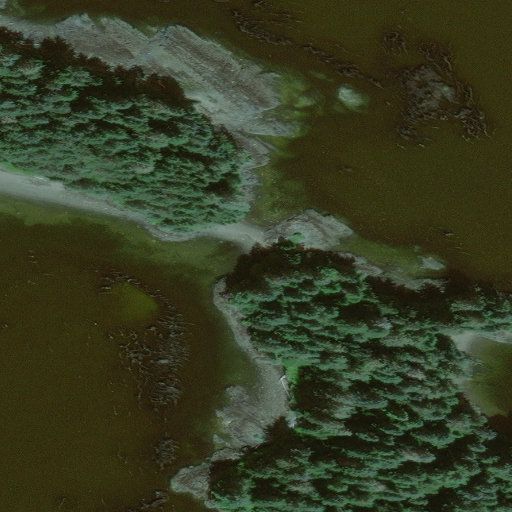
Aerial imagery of island in Alaska named Roadstead Island containing only unknown